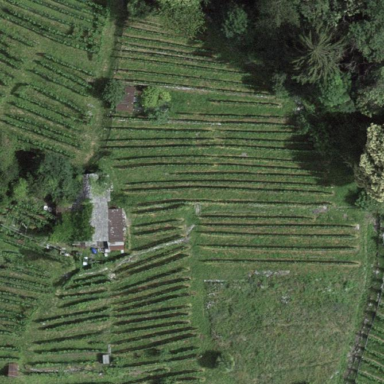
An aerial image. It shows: Vineyard with grape crops.